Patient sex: M
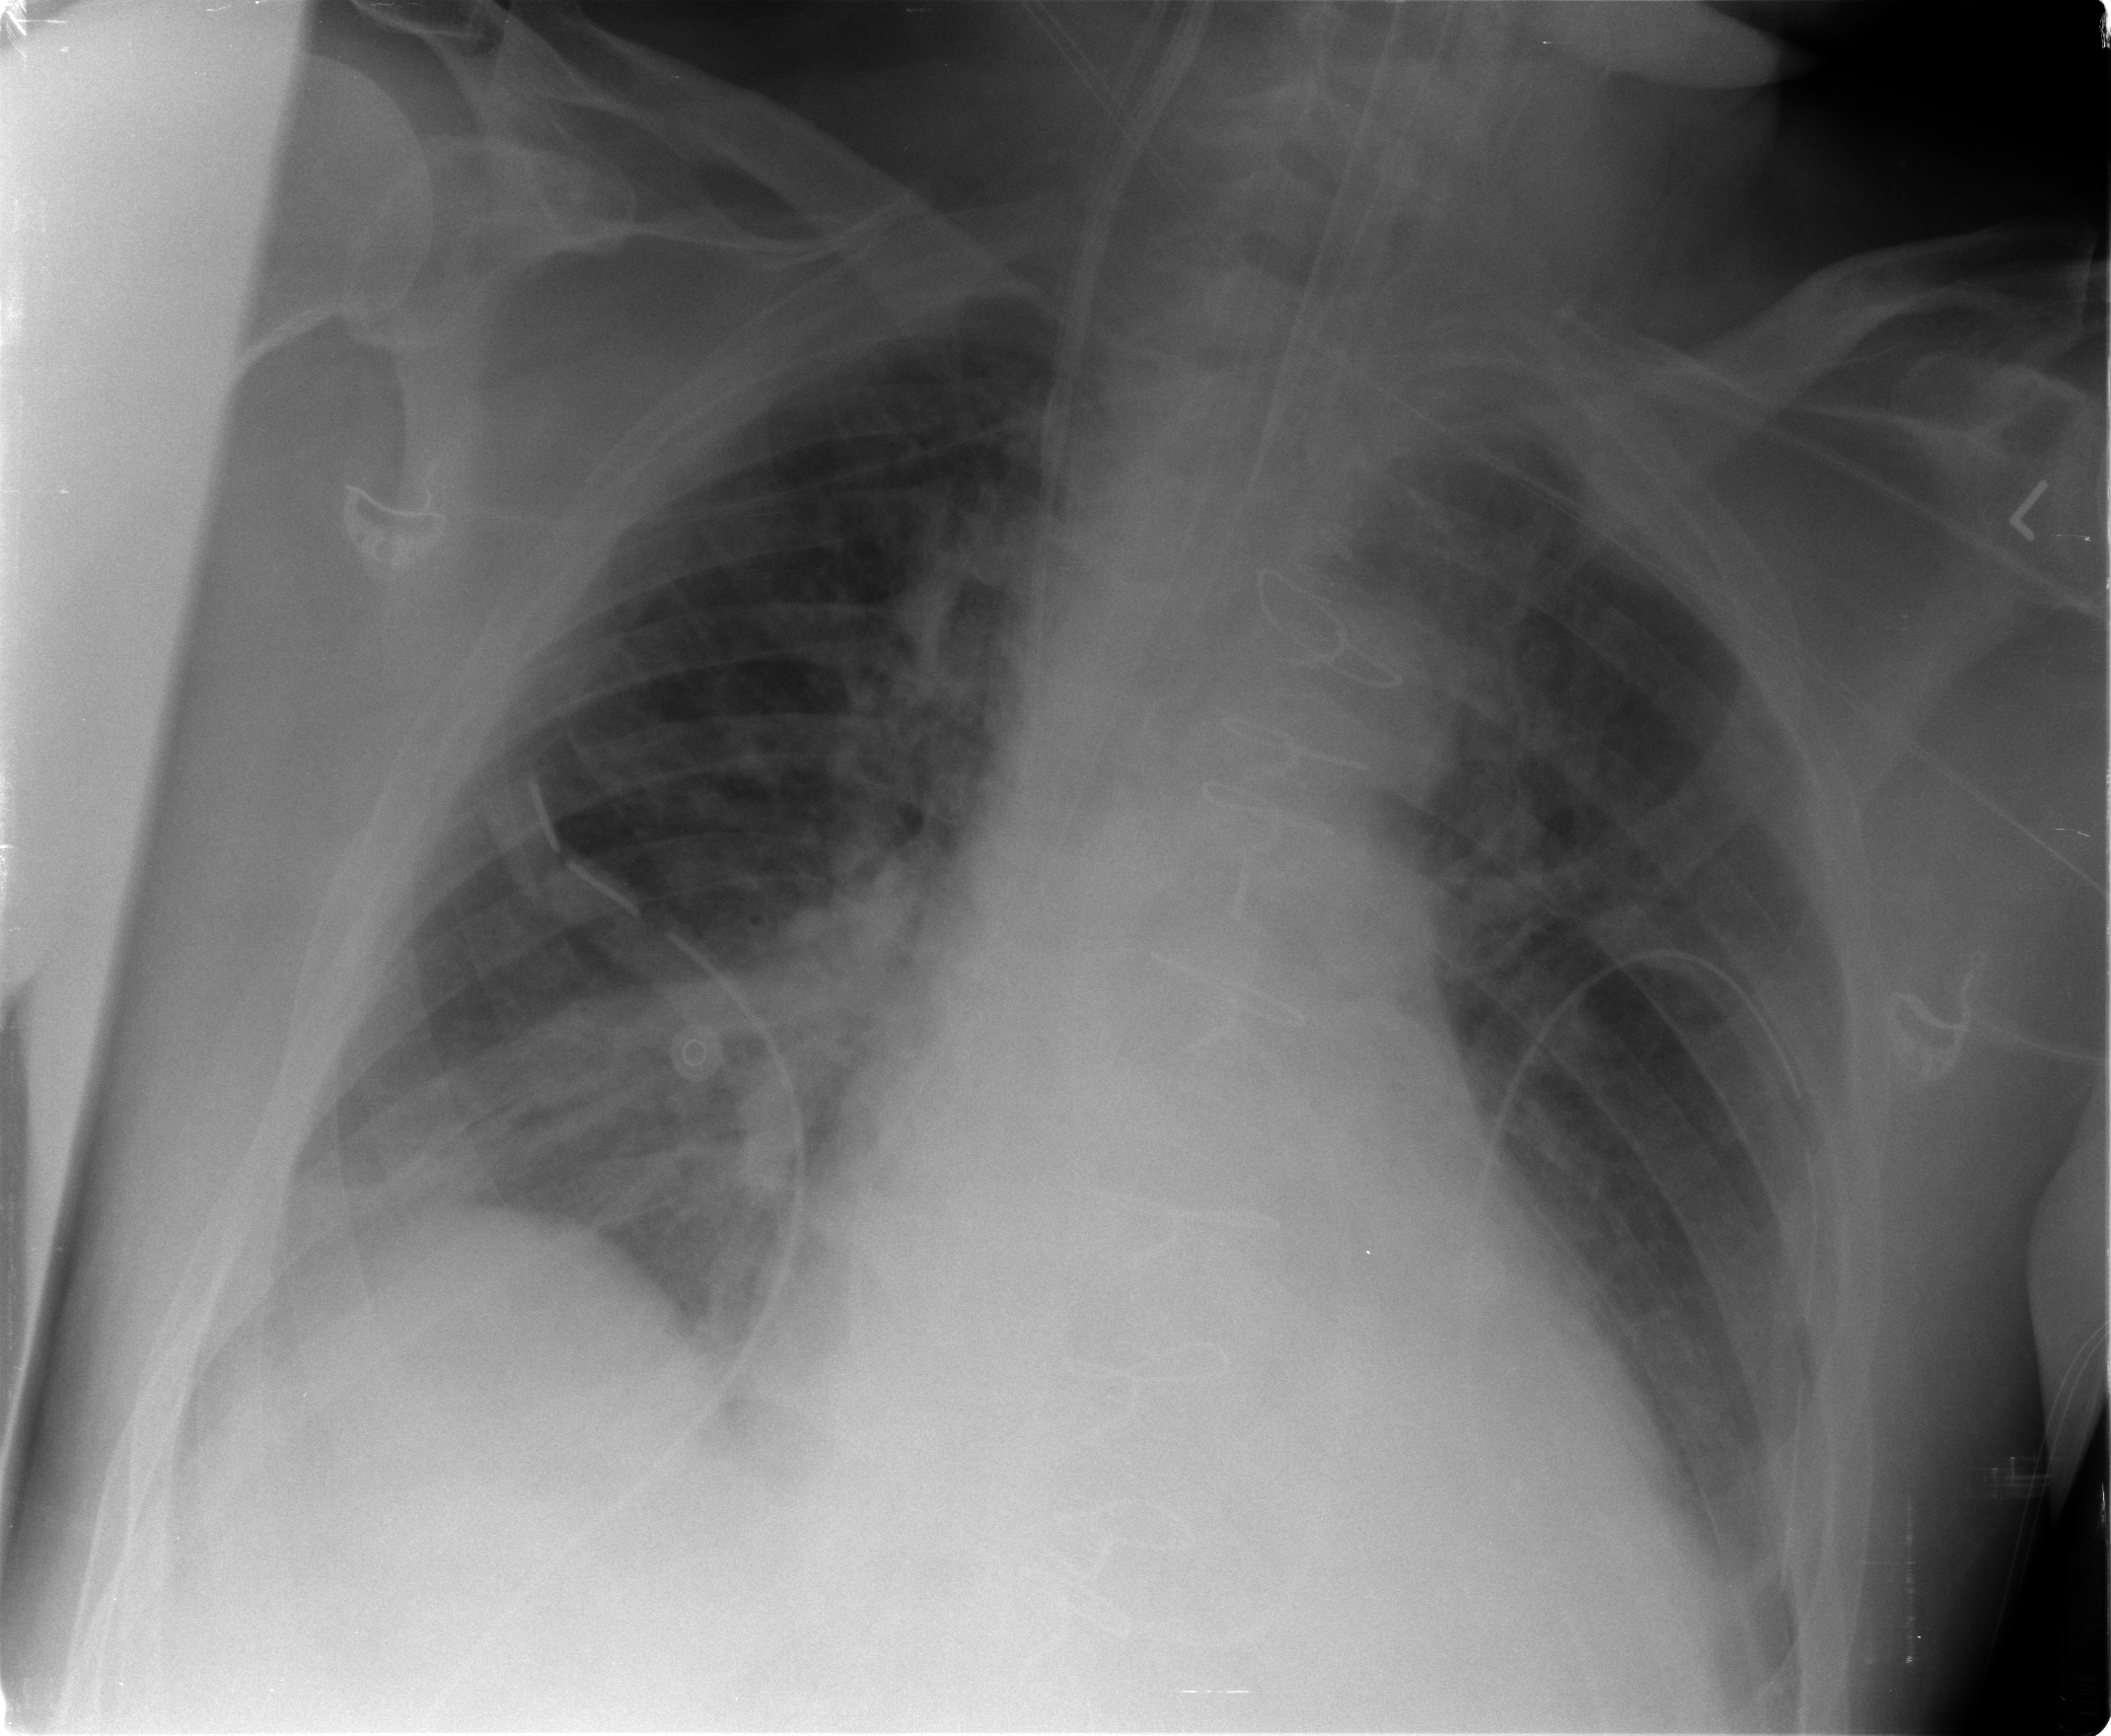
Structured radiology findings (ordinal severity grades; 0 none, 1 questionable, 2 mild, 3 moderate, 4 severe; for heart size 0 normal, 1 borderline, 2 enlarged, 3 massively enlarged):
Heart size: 2
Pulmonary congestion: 3
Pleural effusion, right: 2
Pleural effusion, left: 2
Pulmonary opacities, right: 0
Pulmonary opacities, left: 0
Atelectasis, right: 2
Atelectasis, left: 0